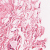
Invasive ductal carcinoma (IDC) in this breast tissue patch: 0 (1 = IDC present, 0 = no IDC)